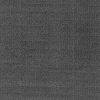
Atmospheric dust classification: dusty